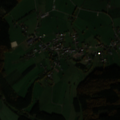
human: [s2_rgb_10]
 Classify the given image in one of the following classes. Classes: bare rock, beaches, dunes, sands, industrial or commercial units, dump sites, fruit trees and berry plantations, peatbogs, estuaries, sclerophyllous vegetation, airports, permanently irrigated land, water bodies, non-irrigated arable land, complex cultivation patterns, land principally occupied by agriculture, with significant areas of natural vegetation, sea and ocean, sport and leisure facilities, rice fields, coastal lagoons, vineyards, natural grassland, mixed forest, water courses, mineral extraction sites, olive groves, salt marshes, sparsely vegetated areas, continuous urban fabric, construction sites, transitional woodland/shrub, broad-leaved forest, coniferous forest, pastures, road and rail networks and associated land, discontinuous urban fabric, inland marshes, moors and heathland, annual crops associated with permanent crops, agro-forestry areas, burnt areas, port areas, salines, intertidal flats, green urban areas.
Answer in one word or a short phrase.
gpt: discontinuous urban fabric, pastures, complex cultivation patterns, coniferous forest, mixed forest